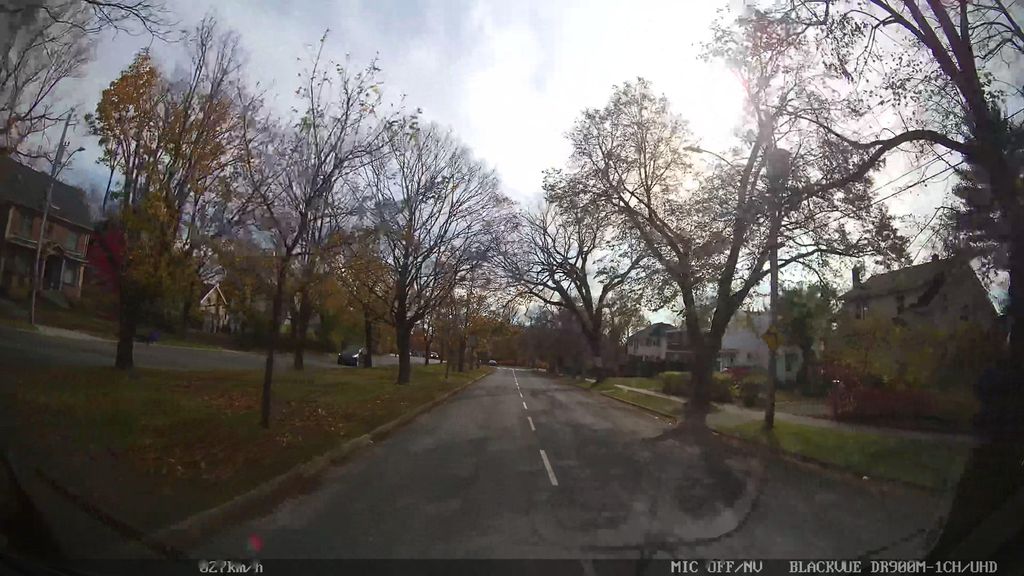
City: halifax